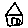
Label: house